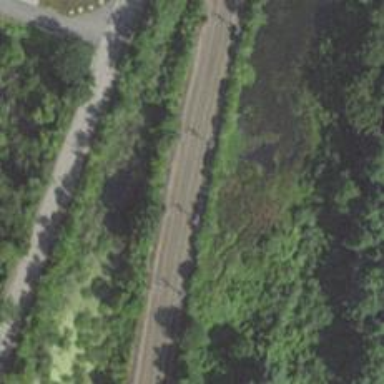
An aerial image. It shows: Railway with electrified contact lines.